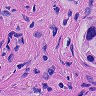
Metastatic tissue present: yes